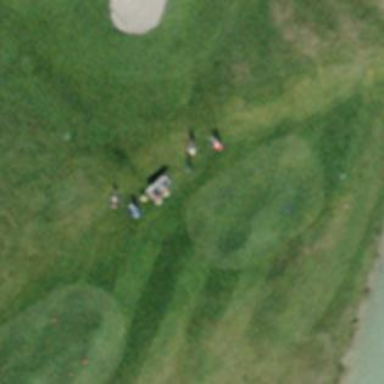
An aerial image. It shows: Blue tee on golf course.